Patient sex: M
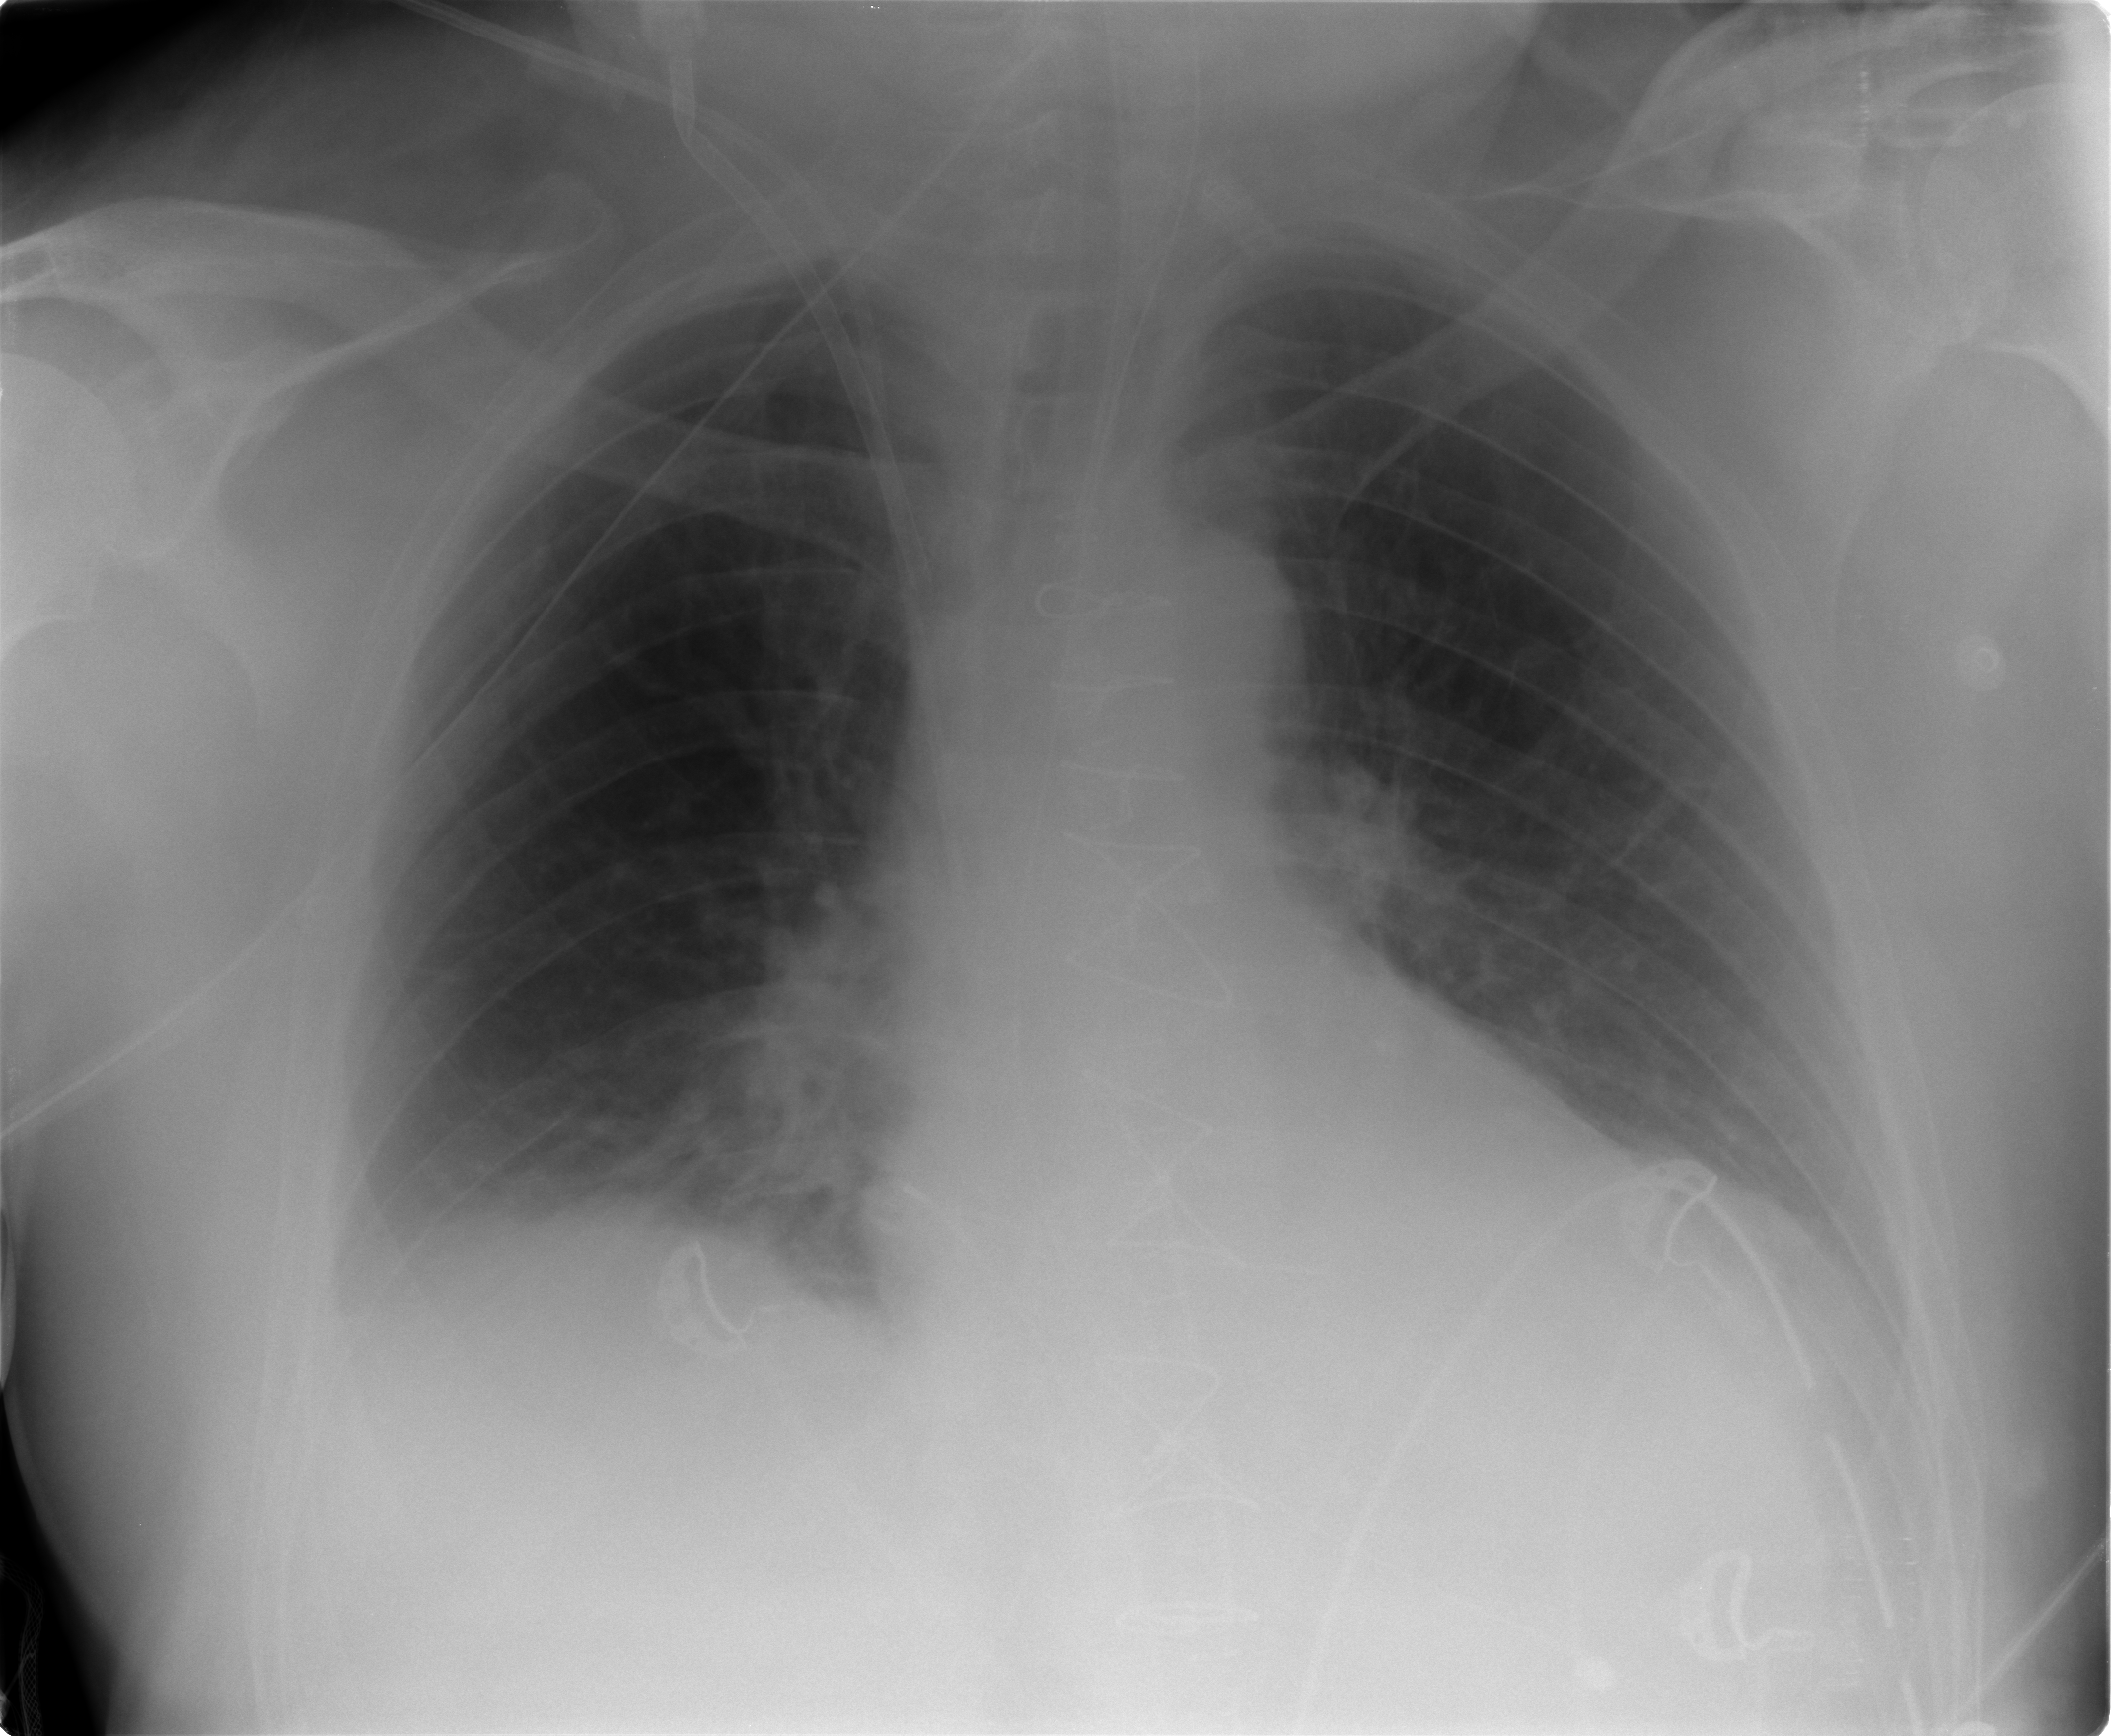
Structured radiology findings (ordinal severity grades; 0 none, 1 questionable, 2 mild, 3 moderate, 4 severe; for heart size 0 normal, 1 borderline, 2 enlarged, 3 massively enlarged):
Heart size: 0
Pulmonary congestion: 2
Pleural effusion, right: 2
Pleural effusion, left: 2
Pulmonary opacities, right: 1
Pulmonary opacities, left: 1
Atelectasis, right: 2
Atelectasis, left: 2